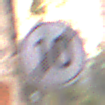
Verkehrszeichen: EndeGeschwindigkeit10
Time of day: MorningAfternoon
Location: Outdoor (Urban)
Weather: Clear
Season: NotSpecified
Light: Natural